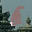
Label: 6